Question: Given a list of points that form a polygon, how can I create evenly spaced lines within that polygon that are parallel to it's longest side?
I am able to rotate the lines and get the even spacing, but I can't seem to place them within the polygon. My intention after getting the lines within the polygon is to find where they intercept it.
Here is the point at which I am now stuck:

'''
import matplotlib.pyplot as plt
import numpy as np
import math
def longest_side(points):
"""
Returns the points of the longest side
"""
max_length = 0
for i in range(len(points)-1):
cur_length = np.linalg.norm(np.array(points[i])-np.array(points[i+1]))
if cur_length > max_length:
max_length = cur_length
cur_longest = [points[i], points[i+1]]
return cur_longest
def rotate(origin, point, angle):
"""
Rotate point around origin
"""
ox, oy = origin
px, py = point
qx = ox + math.cos(angle) * (px - ox) - math.sin(angle) * (py - oy)
qy = oy + math.sin(angle) * (px - ox) + math.cos(angle) * (py - oy)
return qx, qy
def create_lines(points, spacing):
"""
Fill polygon with lines
"""
# Get the longest side
longest_lines = longest_side(points)
x1,y1 = longest_lines[0]
x2,y2 = longest_lines[1]
# Arrange the points in acending x-value
if x2 < x1:
tmp = (x1, y1)
x1 = x2
y1 = y2
x2 = tmp[0]
y2 = tmp[1]
# Get the angle between the longest line and the horizontal axis
angle = math.atan2(y2 - y1, x2 - x1)
# Create lines parallel to the longest line with given spacing
for y in np.arange(min(y1, y2), max(y1, y2), spacing):
xr, yr = rotate(origin=[min(x), y], point=[max(x), y], angle=angle)
plt.plot([min(x), xr], [y, yr])
if __name__ == "__main__":
points = ([0, 8], [2, 10], [10, 4], [10, 0], [0, 8])
x = [p[0] for p in points]
y = [p[1] for p in points]
create_lines(points=points, spacing=1)
plt.plot(x, y, 'ro-')
plt.axis('scaled')
plt.show()
'''
Is there a general way this problem can be solved given any list of points?
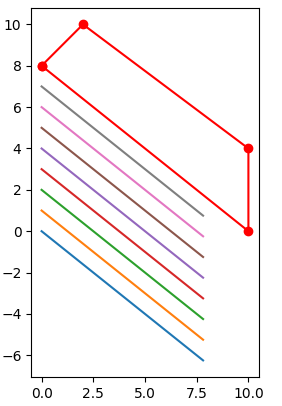
Answer: The short answer: you need to do some geometry.
The long answer:
1. Create a Line Segment class to easily calculate line intersections and acceptable range of intercepts of lines with fixed slope m that still intersect with the line segment.
2. Turn your points into Line Segments, find the longest line, find the range of intercepts needed to fill the polygon, then find the intersections for each line generated by each intercept.
Class definition:
'''
import matplotlib.pyplot as plt
import numpy as np
import math
# Represent a non-vertical line segment from start_pt to end_pt
# as y = mx + b and minv <= x <= maxv.
# For vertical lines x = b, m = None and minv <= y <= maxv
class LineSeg():
def __init__(self, start_pt, end_pt):
self.x, self.y = start_pt
self.x2, self.y2 = end_pt
if self.x != self.x2:
self.m = (self.y2 - self.y) / (self.x2 - self.x)
self.b = self.y - self.m*self.x
self.minv = min(self.x, self.x2)
self.maxv = max(self.x, self.x2)
else:
self.m = None
self.b = self.x
self.minv = min(self.y, self.y2)
self.maxv = max(self.y, self.y2)
def length(self):
return np.linalg.norm([self.x2-self.x, self.y2-self.y])
# Find intersection (x, y) with line y = mx + b
def intersect_w_line(self, m, b):
# Parallel lines
if m == self.m:
return (None, None)
# Line is vertical but line segment is not
elif m == None:
if self.minv <= b <= self.maxv:
return (b, self.m*b + self.b)
else:
return (None, None)
# Line segment is vertical, but line is not
elif self.m == None:
y = m*self.b + b
if self.minv <= y <= self.maxv:
return (self.b, y)
else:
return (None, None)
else:
x = (b - self.b) / (self.m - m)
y = self.m*x + self.b
if self.minv <= x <= self.maxv:
return (x, y)
else:
return (None, None)
# Find intercept range with line y = mx + b
def intercept_range(self, m):
if self.m == m:
return (self.b, self.b)
# Line is vertical, but segment is not
elif m == None:
return sorted([self.x, self.x2])
# Line is not vertical
else:
b = self.y - m*self.x
b2 = self.y2 - m*self.x2
return sorted([b, b2])
'''
Plotting:
'''
points = ([0, 8], [2, 10], [10, 4], [10, 0])
linesegs = [LineSeg(points[i], points[i+1]) if i+1 < len(points) else LineSeg(points[i], points[0]) for i in range(len(points))]
lengths = [lineseg.length() for lineseg in linesegs]
longest_seg = [lineseg for lineseg in linesegs if lineseg.length() == max(lengths)]
m = longest_seg[0].m
b = longest_seg[0].b
intercept_ranges = [lineseg.intercept_range(m) for lineseg in linesegs]
max_intercept = np.max(intercept_ranges)
min_intercept = np.min(intercept_ranges)
num_lines = 10
spacing = (max_intercept - min_intercept) / (num_lines+1)
intercepts = np.arange(min_intercept + spacing, max_intercept, spacing)
line_pts = [[lineseg.intersect_w_line(m, intercept) for lineseg in linesegs if lineseg.intersect_w_line(m, intercept)[0] is not None] for intercept in intercepts]
plt.close('all')
fig, ax = plt.subplots(1, 1)
polygon = mpl.patches.Polygon(points, closed = True, fill = False)
ax.add_artist(polygon)
for start, end in line_pts:
line = mpl.lines.Line2D([start[0], end[0]], [start[1], end[1]])
ax.add_artist(line)
ax.set_xlim(0, 10)
ax.set_ylim(0, 10)
'''